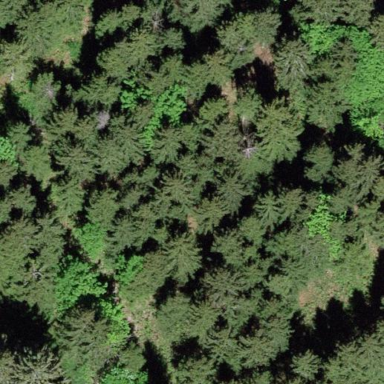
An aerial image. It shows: Forest with evergreen needle-leaved trees.